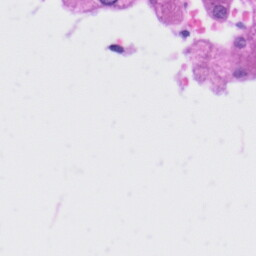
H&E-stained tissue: Liver